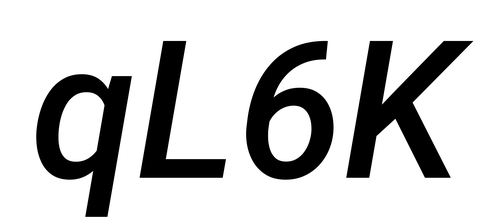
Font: Roboto-Italic_Medium_Italic